Question: I want to choose one record per ID, based on the values in the sort field.
if there is a gap of more than 1 in the Sort filed I would want to assign the maximum sort value for that ID field. If the sort field is in order (eg for ID B the sort filed is 9,10, 11,12)
I would like to choose the minimum value for the ID.

<URL>
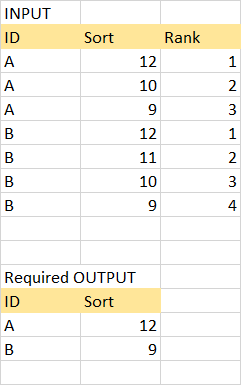
Answer: Try this:
'''
SELECT i.ID, MIN(i.sort) as sort
FROM input as i
INNER JOIN
(
Select ID, MAX(diff) as gap
FROM
(
SELECT ID, Sort, Rank,
LEAD(sort) OVER (PARTITION BY ID ORDER BY sort desc) as lead,
ABS(sort - LEAD(sort) OVER (PARTITION BY ID ORDER BY sort desc)) as diff
FROM input
) as a
WHERE diff IS NOT NULL
GROUP BY ID) as s
ON i.ID=s.ID
WHERE s.gap=1
GROUP BY i.ID
UNION
SELECT i.ID, MAX(i.sort) as sort
FROM input as i
INNER JOIN
(
Select ID, MAX(diff) as gap
FROM
(
SELECT ID, Sort, Rank,
LEAD(sort) OVER (PARTITION BY ID ORDER BY sort desc) as lead,
ABS(sort - LEAD(sort) OVER (PARTITION BY ID ORDER BY sort desc)) as diff
FROM input
) as a
WHERE diff IS NOT NULL
GROUP BY ID) as s
ON i.ID=s.ID
WHERE s.gap<>1
GROUP BY i.ID
'''
I have used multiple sub-query. You can use CTE or create intermediate tables if required.
link <URL>